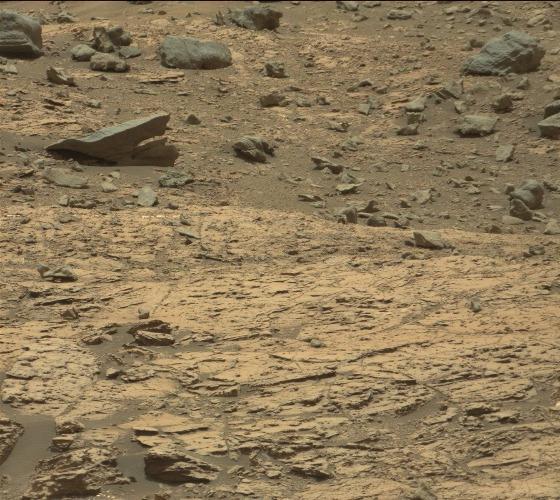
Terrain classes present: Gravel / Sand / Soil, Rock, Shadow